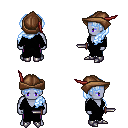
a pixel art fantasy rpg character, male body template, dark elf, purple skin, black robe, magenta pants, white cyan princess hairstyle, leather cap, metal boots, dagger, four views (front, back, left, right), 2x2 character sprite sheet, small pixel art, hard edges, no anti-aliasing